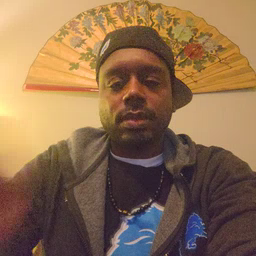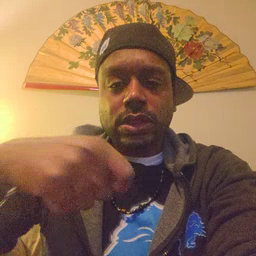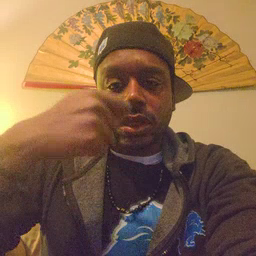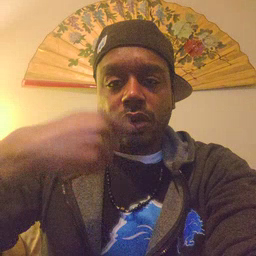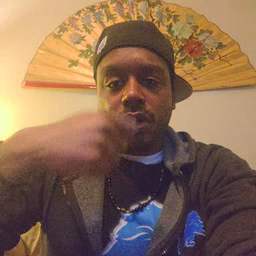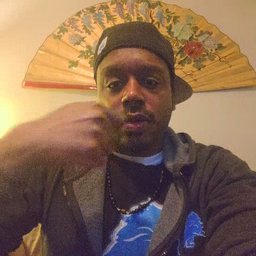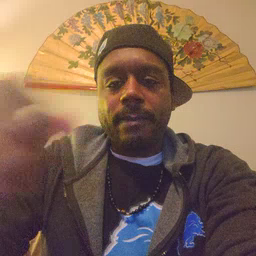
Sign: cereal